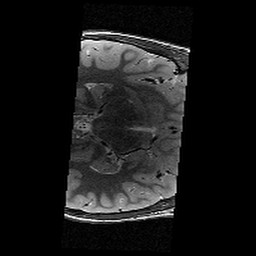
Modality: T2w
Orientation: axial
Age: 10
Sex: male
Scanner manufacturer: siemens
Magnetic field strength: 3 T
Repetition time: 9.23 s
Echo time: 0.067 s